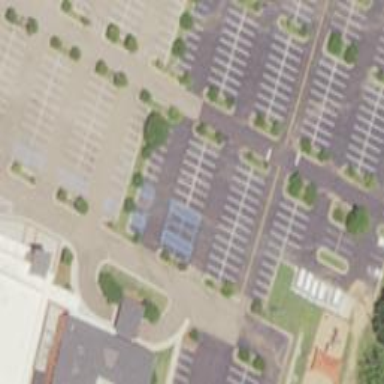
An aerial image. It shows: Parking space is available.